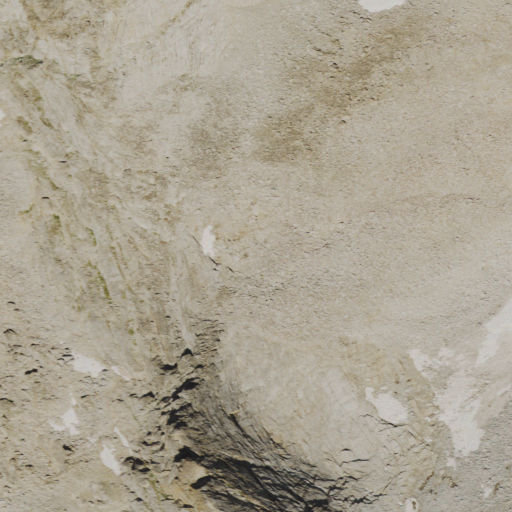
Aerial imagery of gap in Wyoming named Angel Pass containing grassland, barren land, and snow